You are looking at the raw vibration waveform of a rotating shaft. Based on the visible evidence, which rotor condition applies: normal, misalignment, unbalance, looseness?
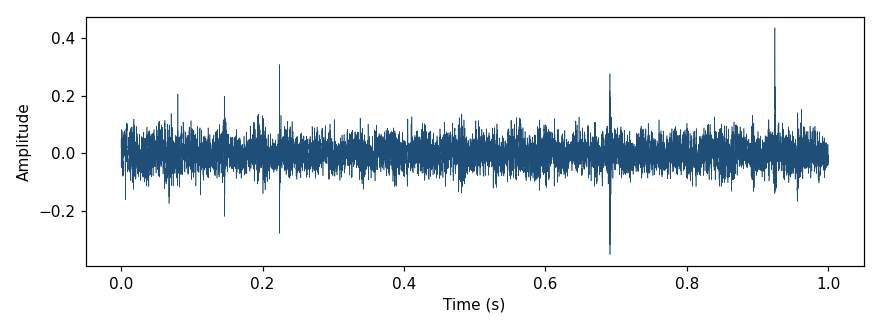
Answer: unbalance